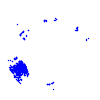
Particle: electron